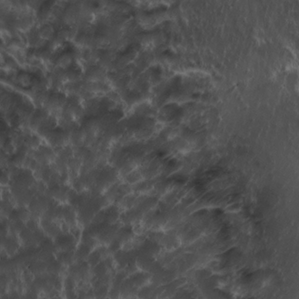
Label: non_frost